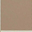
Piece: xx